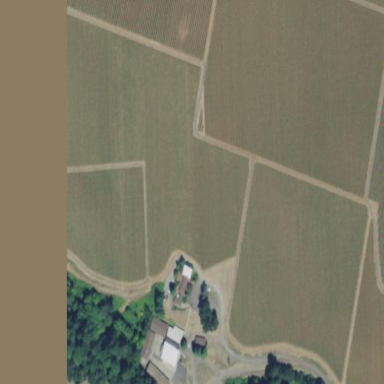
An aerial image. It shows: Vineyard where grapes are grown.